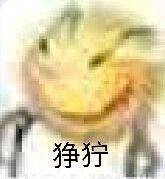
Label: emoji